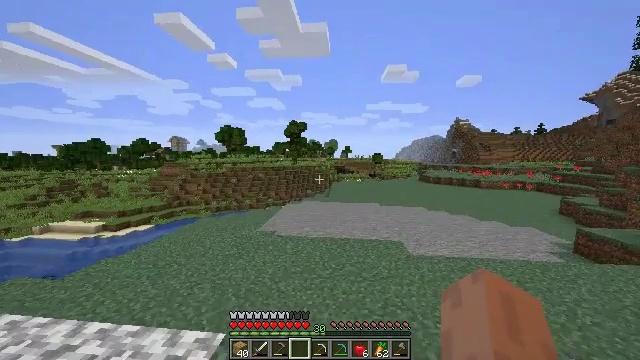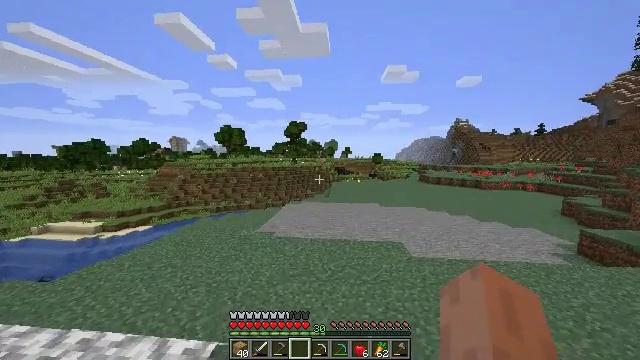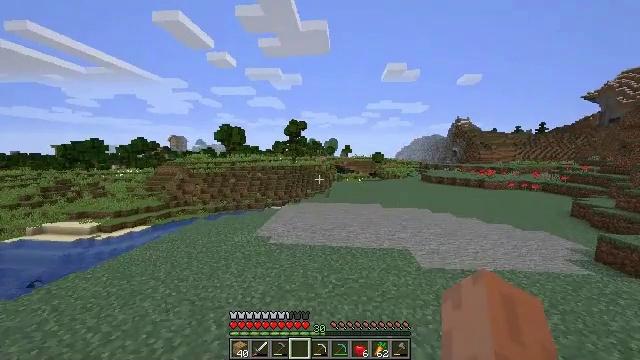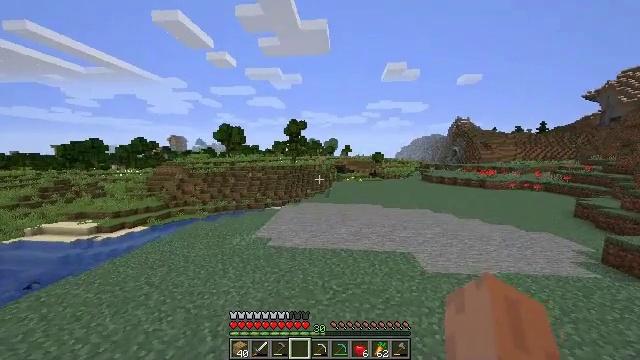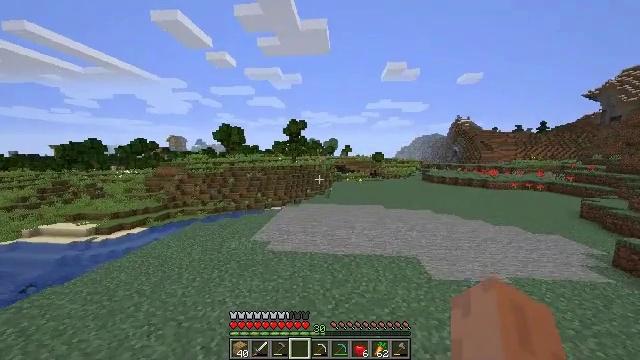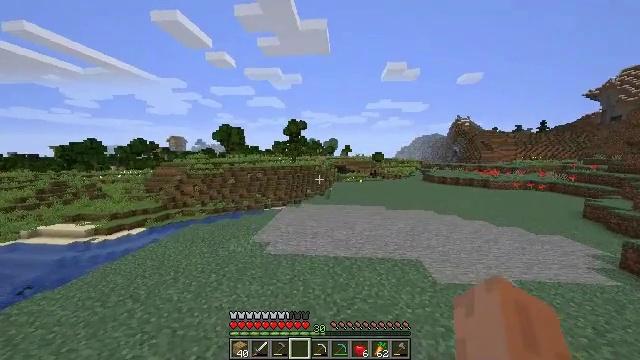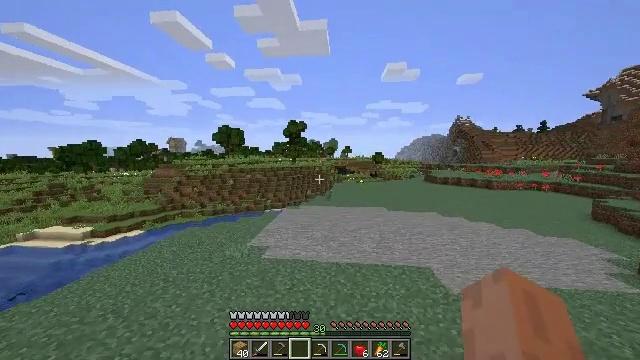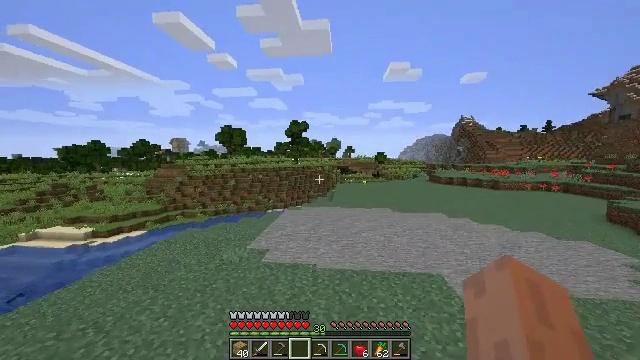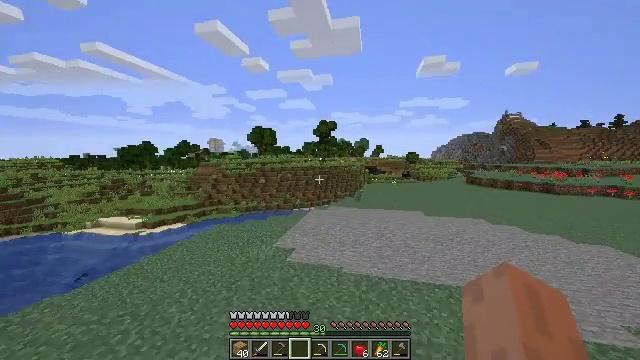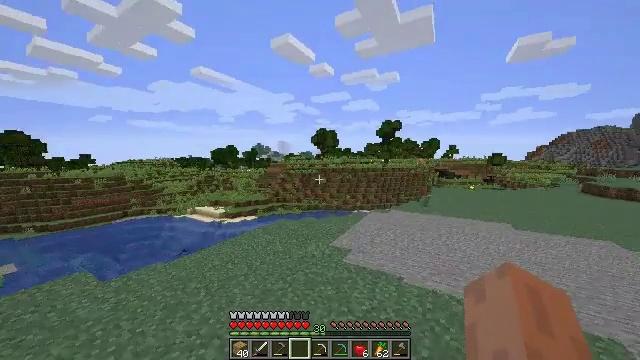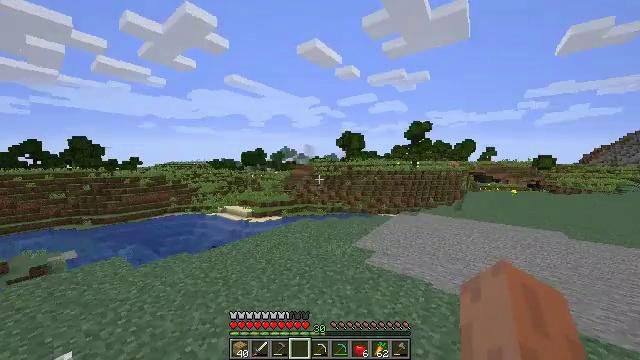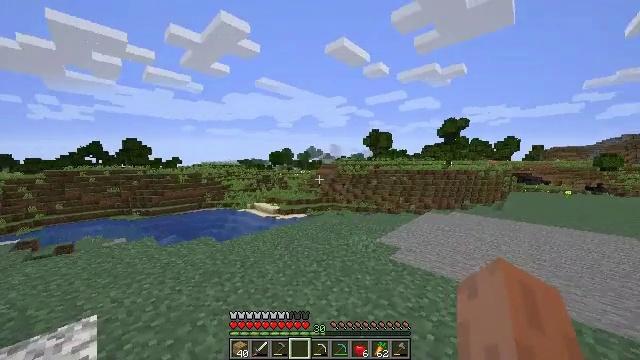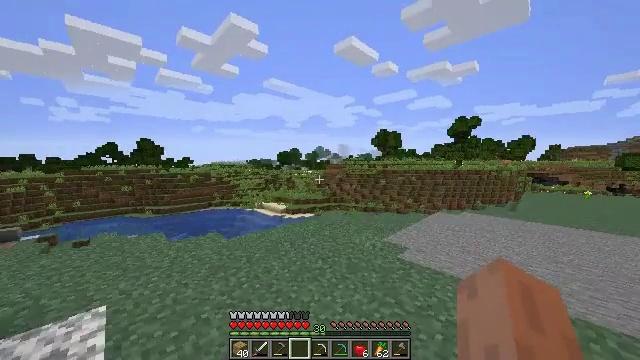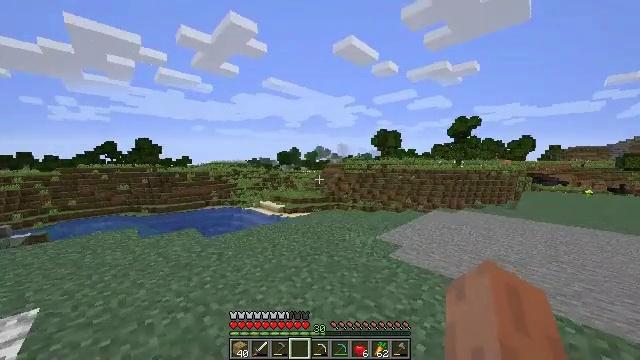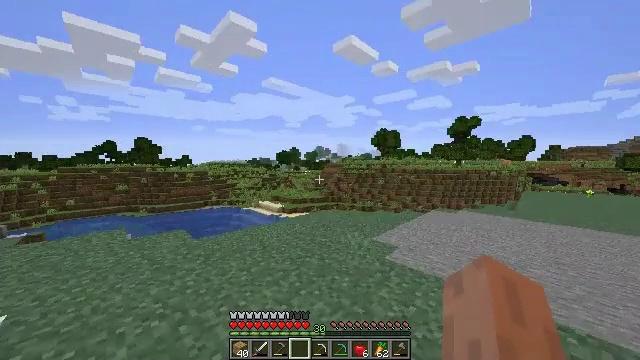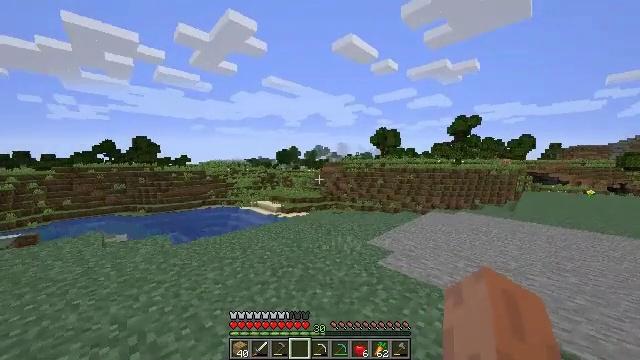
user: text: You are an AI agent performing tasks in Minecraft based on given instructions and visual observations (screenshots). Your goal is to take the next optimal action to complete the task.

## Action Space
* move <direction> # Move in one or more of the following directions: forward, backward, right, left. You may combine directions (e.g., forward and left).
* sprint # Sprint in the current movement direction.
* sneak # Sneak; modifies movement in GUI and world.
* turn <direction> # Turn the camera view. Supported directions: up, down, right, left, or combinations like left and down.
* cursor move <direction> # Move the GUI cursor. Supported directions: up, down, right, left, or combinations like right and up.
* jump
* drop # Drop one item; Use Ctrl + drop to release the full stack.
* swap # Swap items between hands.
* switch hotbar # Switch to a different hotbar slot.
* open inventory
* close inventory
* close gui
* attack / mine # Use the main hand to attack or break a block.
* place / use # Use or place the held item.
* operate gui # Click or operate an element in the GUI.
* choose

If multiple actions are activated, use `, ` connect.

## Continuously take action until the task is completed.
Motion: motion action
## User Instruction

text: Combine your ingredients on a crafting table to get an enchanting table.
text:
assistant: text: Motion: move forward, sprint
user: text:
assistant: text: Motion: move forward, sprint
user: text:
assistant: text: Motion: move forward, sprint
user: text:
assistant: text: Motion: move forward, sprint
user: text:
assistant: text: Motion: move forward, sprint
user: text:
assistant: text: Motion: move forward, sprint
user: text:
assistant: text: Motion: move forward, sprint
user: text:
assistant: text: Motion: move forward, sprint, turn left
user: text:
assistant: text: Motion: move forward and move right, sprint, turn left
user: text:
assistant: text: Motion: move forward and move right, turn left
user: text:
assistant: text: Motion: move forward and move right, turn left
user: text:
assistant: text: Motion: move forward and move right, turn left
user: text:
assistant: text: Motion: move forward and move right, sprint
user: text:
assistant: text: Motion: move forward and move right, sprint
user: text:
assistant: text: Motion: move forward and move right, sprint
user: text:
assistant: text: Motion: move forward and move right, sprint
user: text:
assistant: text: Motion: move forward and move right, sprint
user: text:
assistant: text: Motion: move forward and move right, sprint, turn right
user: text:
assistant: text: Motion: move forward and move right, sprint, turn right
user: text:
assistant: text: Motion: move forward and move right, sprint, turn right
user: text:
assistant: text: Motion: move forward and move right, sprint, turn right
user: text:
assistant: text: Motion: move forward and move right, sprint, turn right
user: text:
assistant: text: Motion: move forward and move right, sprint, turn right
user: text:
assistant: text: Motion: move forward, sprint
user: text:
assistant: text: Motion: move forward, sprint
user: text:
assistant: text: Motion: move forward, sprint
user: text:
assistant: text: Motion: move forward, sprint
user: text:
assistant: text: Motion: move forward, sprint
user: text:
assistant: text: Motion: move forward, sprint
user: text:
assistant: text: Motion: move forward, sprint